Question: I'm usung now Eclipse to develop a Java application.
My problem is when I pass from interface I1 to interface I2.
I want to hide I1 and show I2 when I click a button in I2.
I tried to use this instruction in NetBeans:
'''
I2 interface = new I2();
this.setVisible(false);
interface.setVisible(true);
'''
But trying this in Eclipse ann error occur, Eclipse ask me to create a mrthod 'setVisible' .. Now I use eclipse ...

Why ?? and what can I do??
Thanks in advance.
Best regards,
Ali
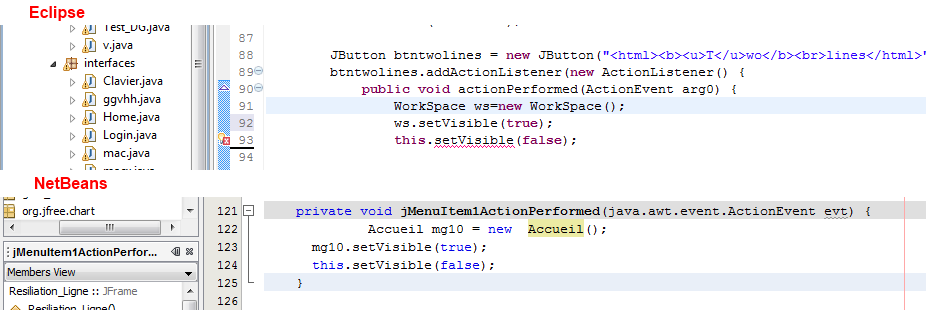
Answer: The two pieces of code are not the same. In the Eclipse example 'this' refers to the anonymous inner class of type 'ActionListener' which I assume doesn't have a 'setVisible' method. I guess you're trying to call the setVisible method of the parent class, try removing 'this', then it should automatically refer to the parent class' method, like so:
'''
ws.setVisible(true);
setVisible(false);
'''